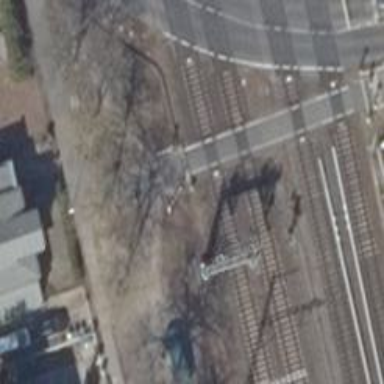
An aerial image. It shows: Railway crossing with lights and diagonal stripes.